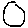
Label: circle